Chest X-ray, PA view. Patient: 47 years old, sex M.
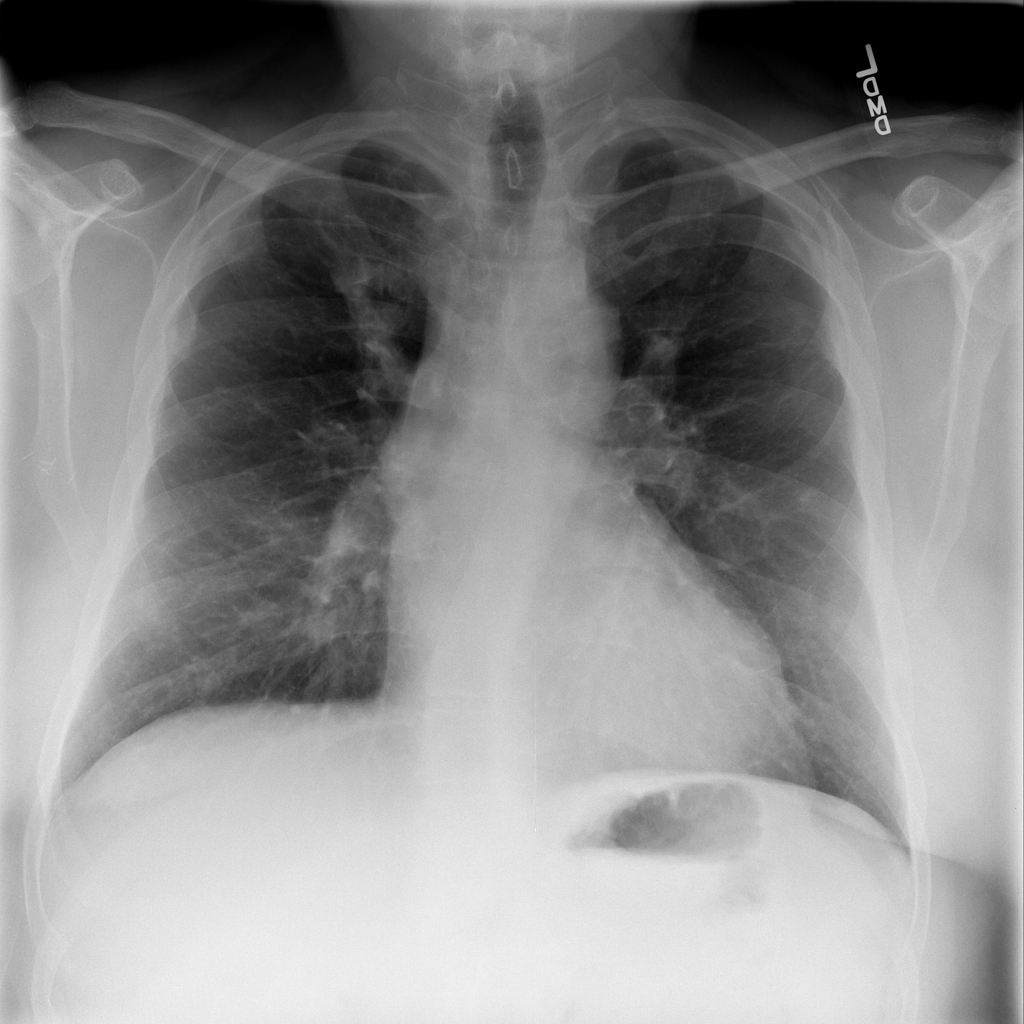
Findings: Pleural_Thickening